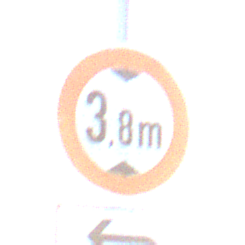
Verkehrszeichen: TatsaechlicheHoehe
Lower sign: RichtungsangabeDurchPfeile2
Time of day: SunriseSunset
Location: Outdoor (Beach)
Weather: PartlyCloudy
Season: NotSpecified
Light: Natural